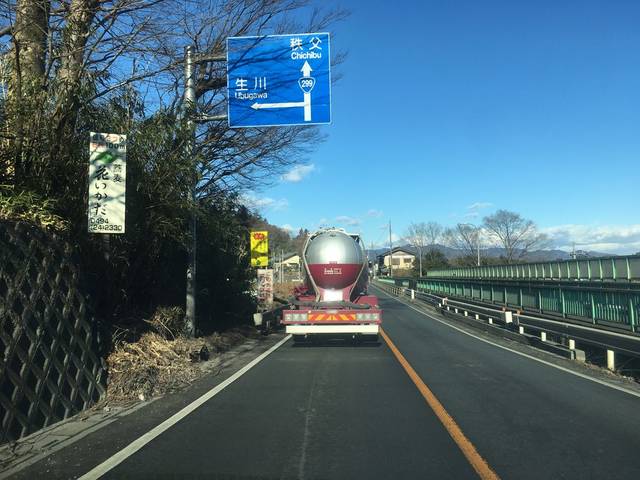
Region: Japan
Coordinates: 35.978, 139.111